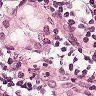
Metastatic tissue present: yes